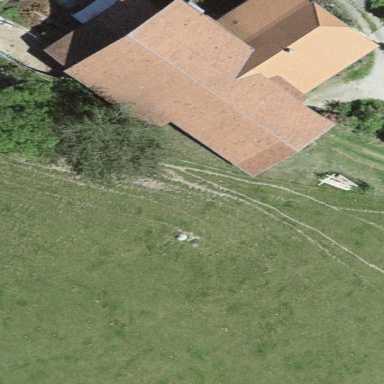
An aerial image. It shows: Farm building.